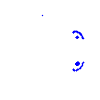
Particle: electron